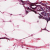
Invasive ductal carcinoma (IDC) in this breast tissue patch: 1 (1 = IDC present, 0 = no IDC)